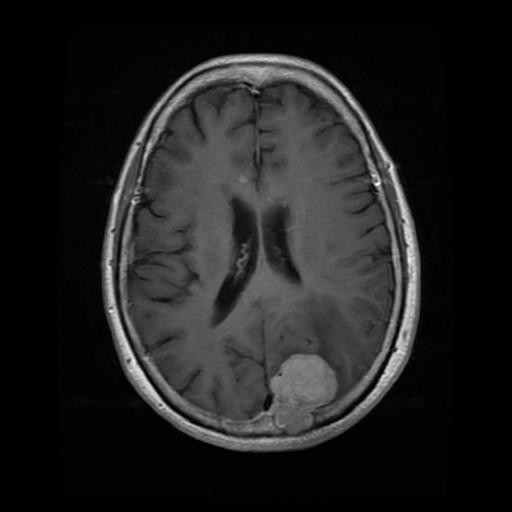
Label: meningioma